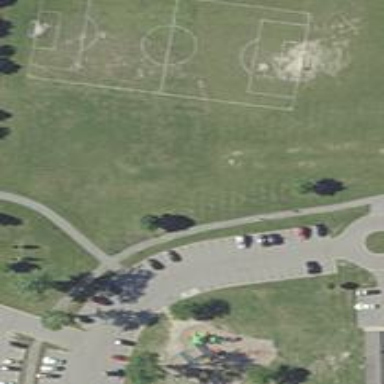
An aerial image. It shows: Soccer pitch for outdoor sports and leisure activities.